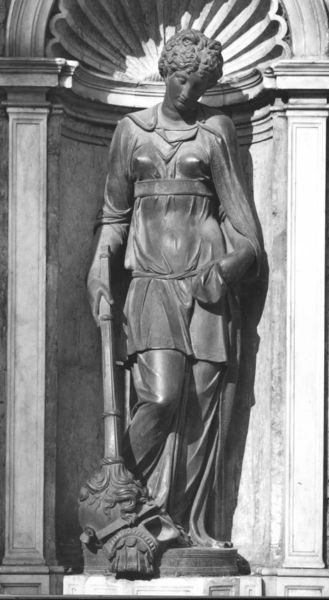
Titel: Pax
Künstler: Jacopo Sansovino
Standort: Venedig, Piazza di S. Marco, Loggetta del Campanile (EU - I - Venetien)
Schlagwörter: kopf, umhang, brust, busen, frau, kleid, marmor, säulen, blick, sockel, stehen, stein, blicken, schauen, kirche, figur, gewand, haare, locken, stock, skulptur, statue, bogen, stab, spitz, weib, gesenkt, gesenkter blick, geneigt, nische, lockig, helm, kapitell, heilige, muschel, keule, fackel, kapitel, gelockt